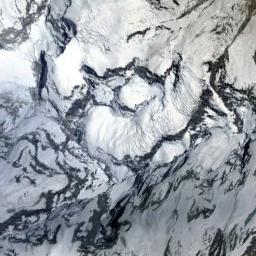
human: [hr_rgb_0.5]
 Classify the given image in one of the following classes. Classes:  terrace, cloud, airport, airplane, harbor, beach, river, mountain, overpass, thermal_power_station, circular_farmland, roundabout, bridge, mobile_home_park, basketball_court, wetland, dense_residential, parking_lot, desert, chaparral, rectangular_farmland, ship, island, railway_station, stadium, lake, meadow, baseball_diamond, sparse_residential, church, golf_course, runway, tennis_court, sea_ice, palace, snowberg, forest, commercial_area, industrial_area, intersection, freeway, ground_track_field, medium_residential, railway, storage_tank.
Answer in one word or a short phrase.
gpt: snowberg